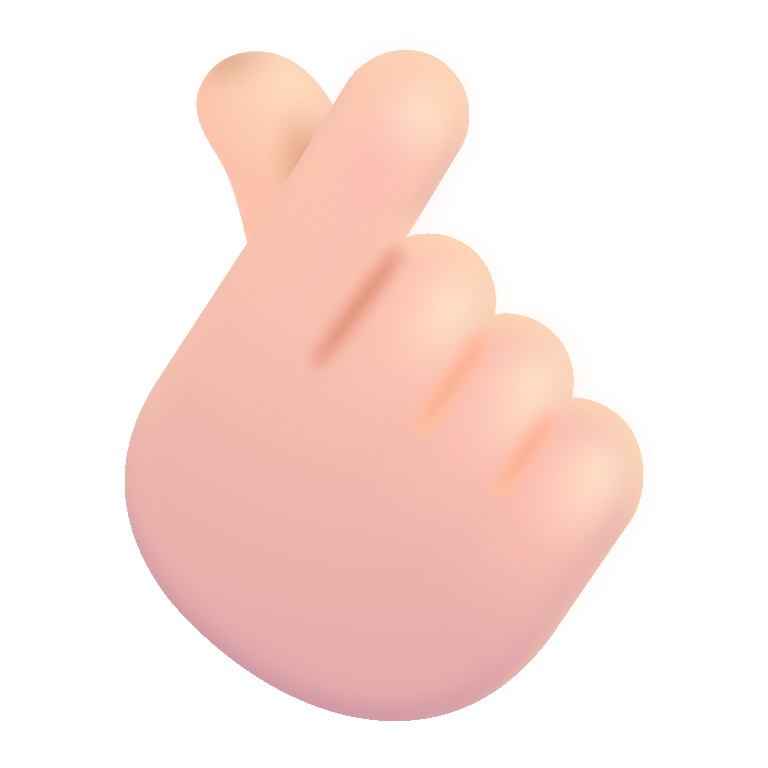
hand with index finger and thumb crossed color light